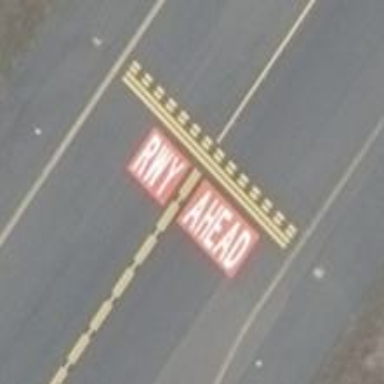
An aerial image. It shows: Runway holding position.